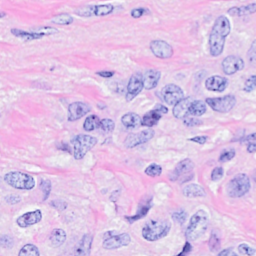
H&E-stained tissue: Breast